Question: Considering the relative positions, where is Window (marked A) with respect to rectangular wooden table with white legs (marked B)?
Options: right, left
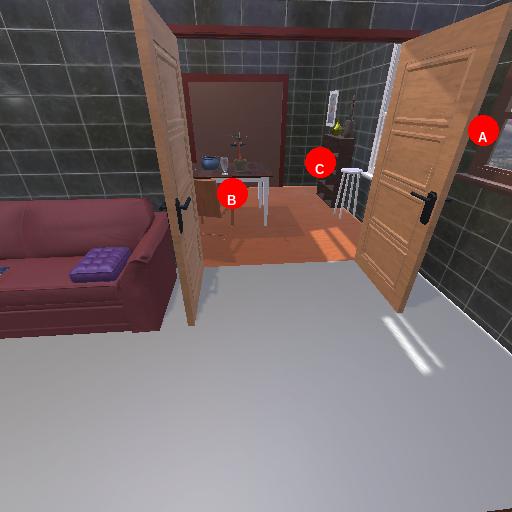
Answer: right